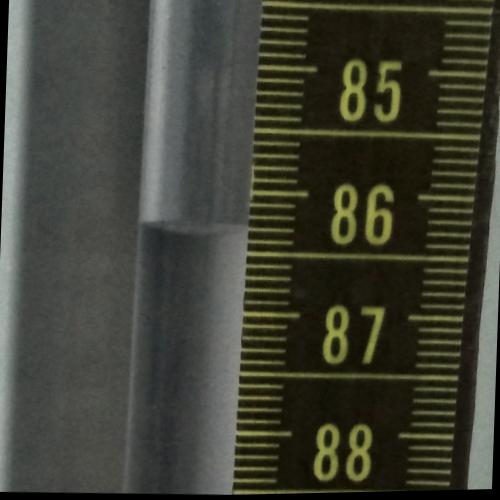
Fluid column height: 86.3 cm